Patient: sex M, age 64
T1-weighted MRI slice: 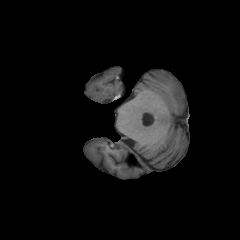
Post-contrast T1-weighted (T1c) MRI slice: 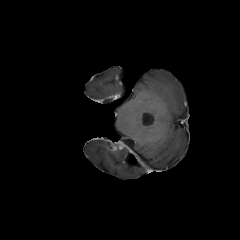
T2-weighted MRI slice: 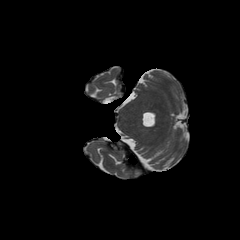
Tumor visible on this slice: yes
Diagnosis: Astrocytoma, IDH-wildtype
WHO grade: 3